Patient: sex F, age 34
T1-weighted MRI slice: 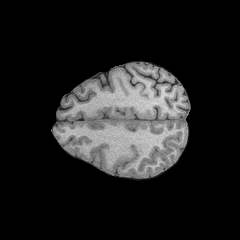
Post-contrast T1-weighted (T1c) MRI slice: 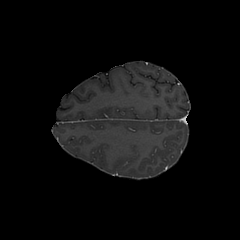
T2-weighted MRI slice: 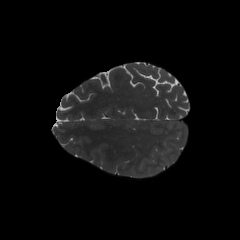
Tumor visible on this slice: no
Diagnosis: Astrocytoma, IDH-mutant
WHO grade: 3